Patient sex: M
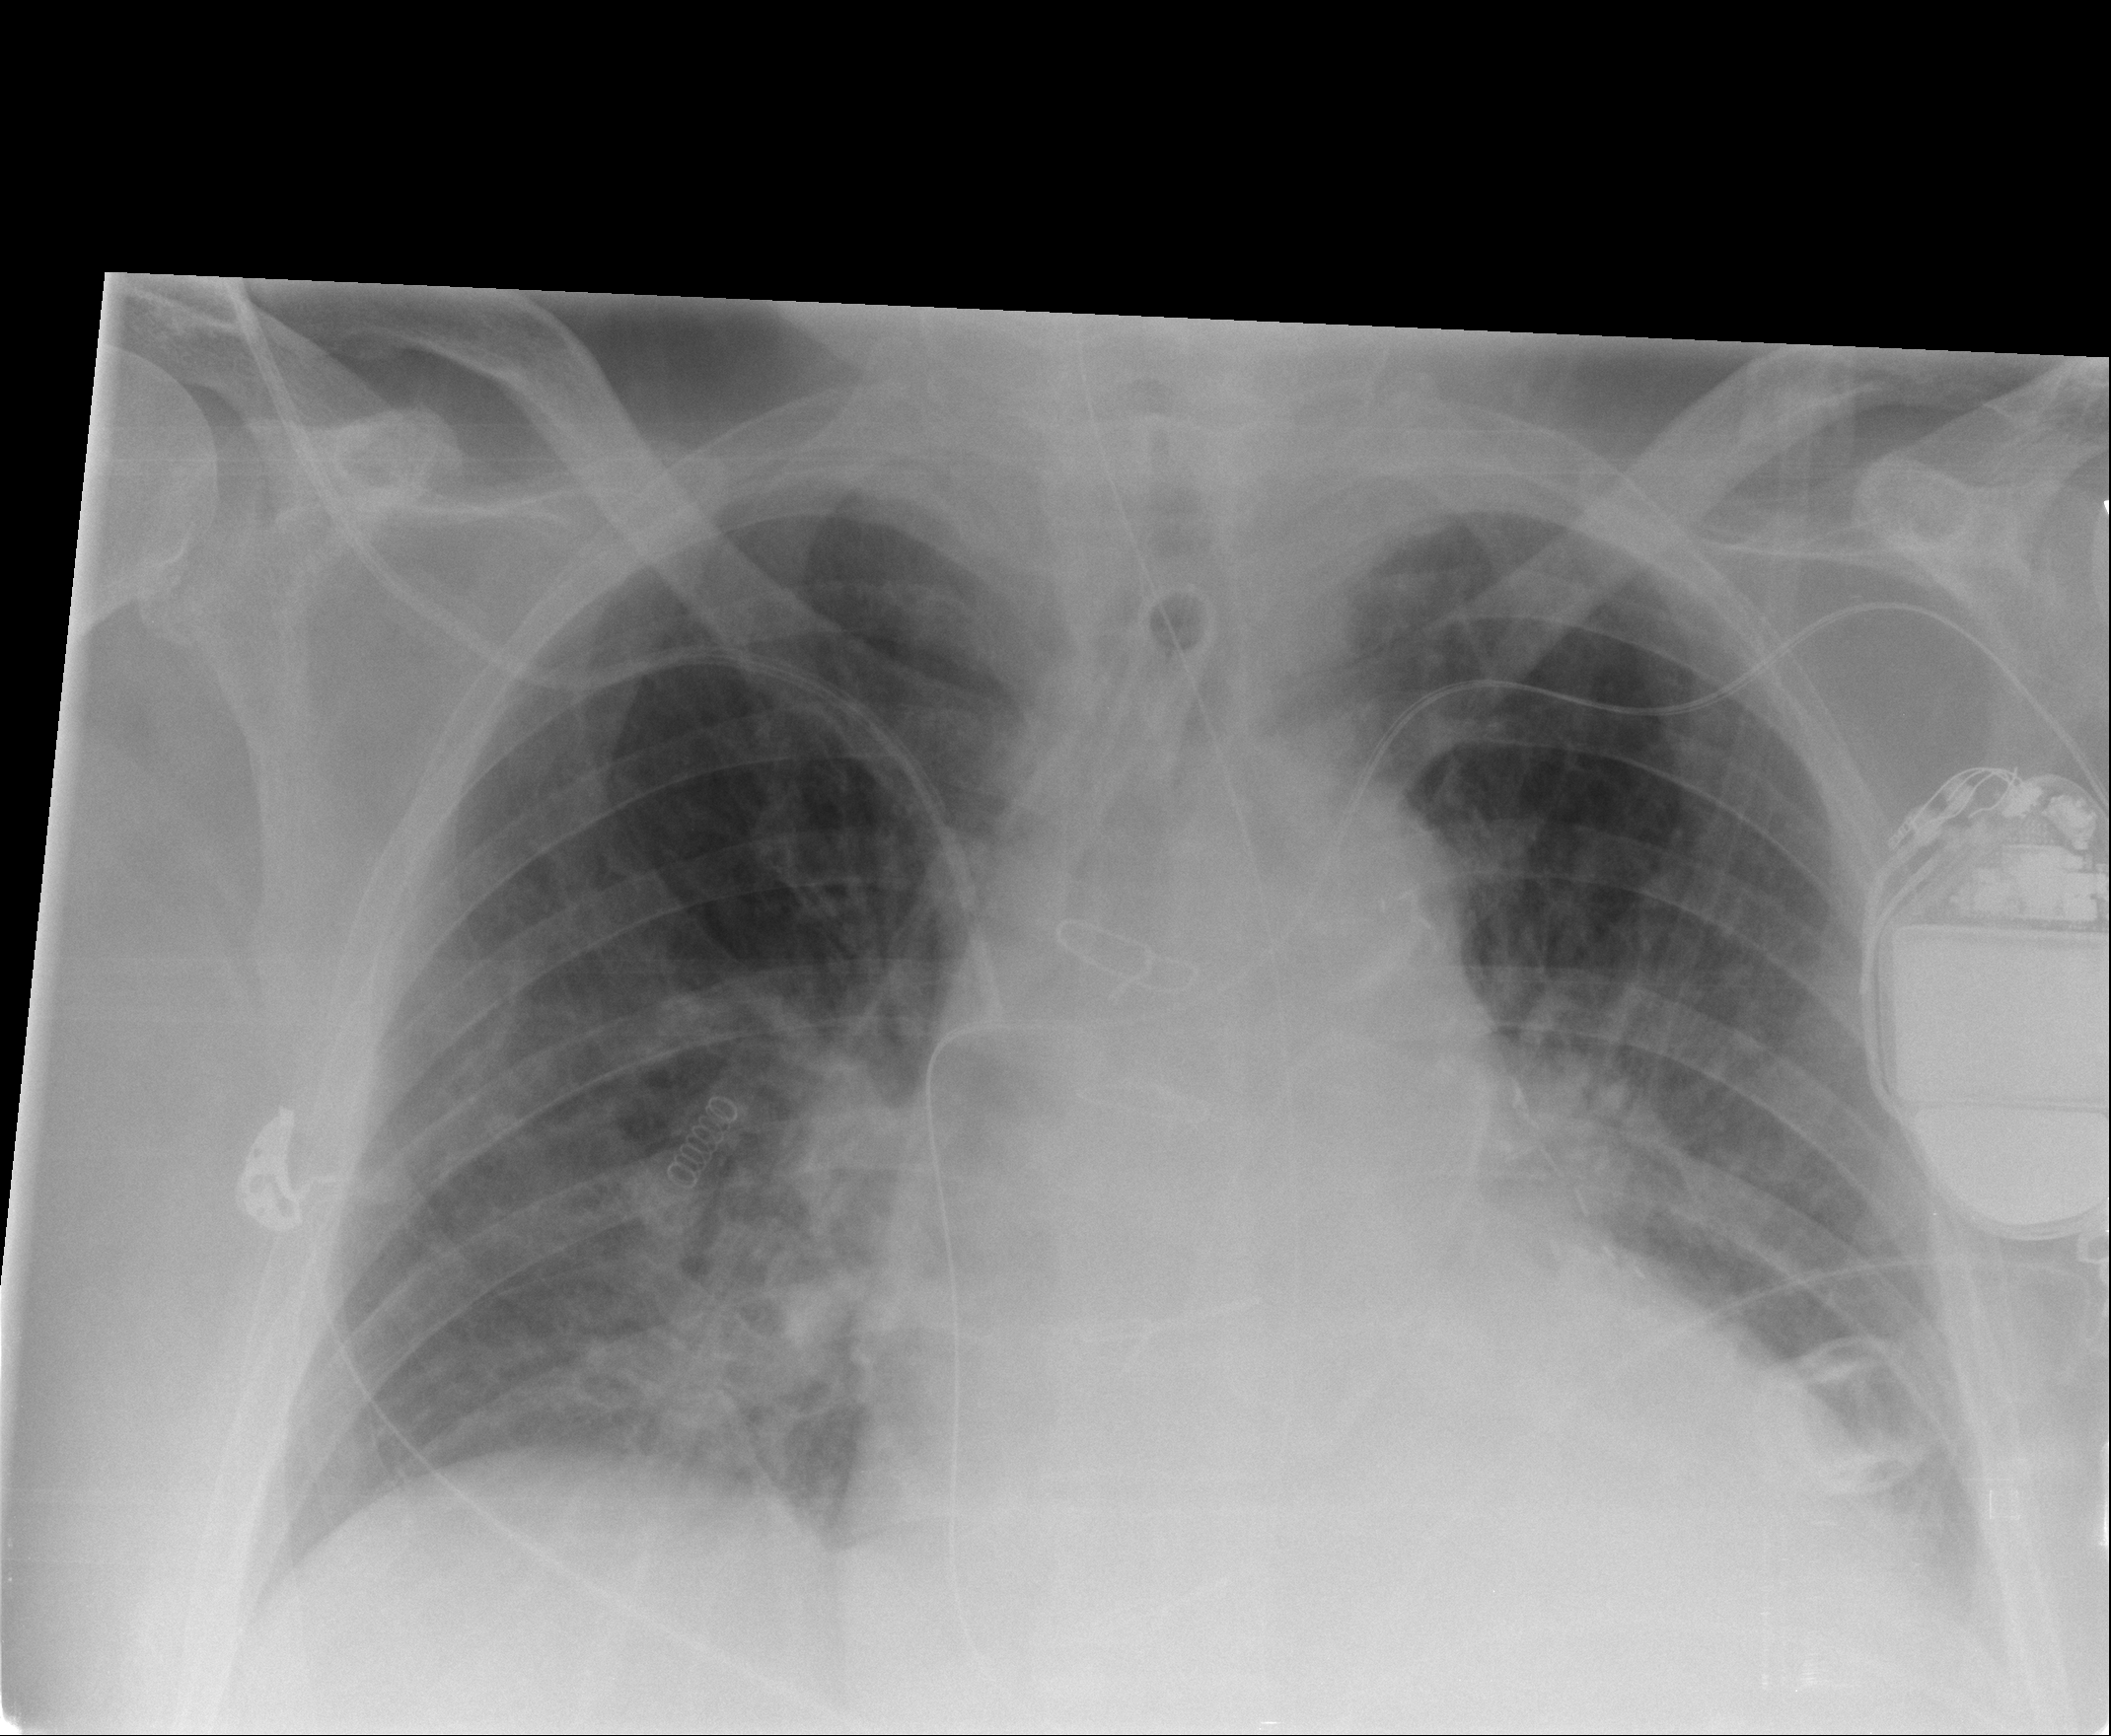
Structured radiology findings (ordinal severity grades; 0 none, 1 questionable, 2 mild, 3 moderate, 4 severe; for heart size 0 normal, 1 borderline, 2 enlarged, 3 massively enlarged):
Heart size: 2
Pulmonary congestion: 2
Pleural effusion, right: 1
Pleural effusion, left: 2
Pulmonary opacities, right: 0
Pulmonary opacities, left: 0
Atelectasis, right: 0
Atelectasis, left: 1